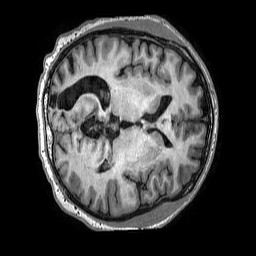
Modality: T1w
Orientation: axial
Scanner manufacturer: philips
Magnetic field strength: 3 T
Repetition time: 0.006613 s
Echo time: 0.00297 s